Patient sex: M
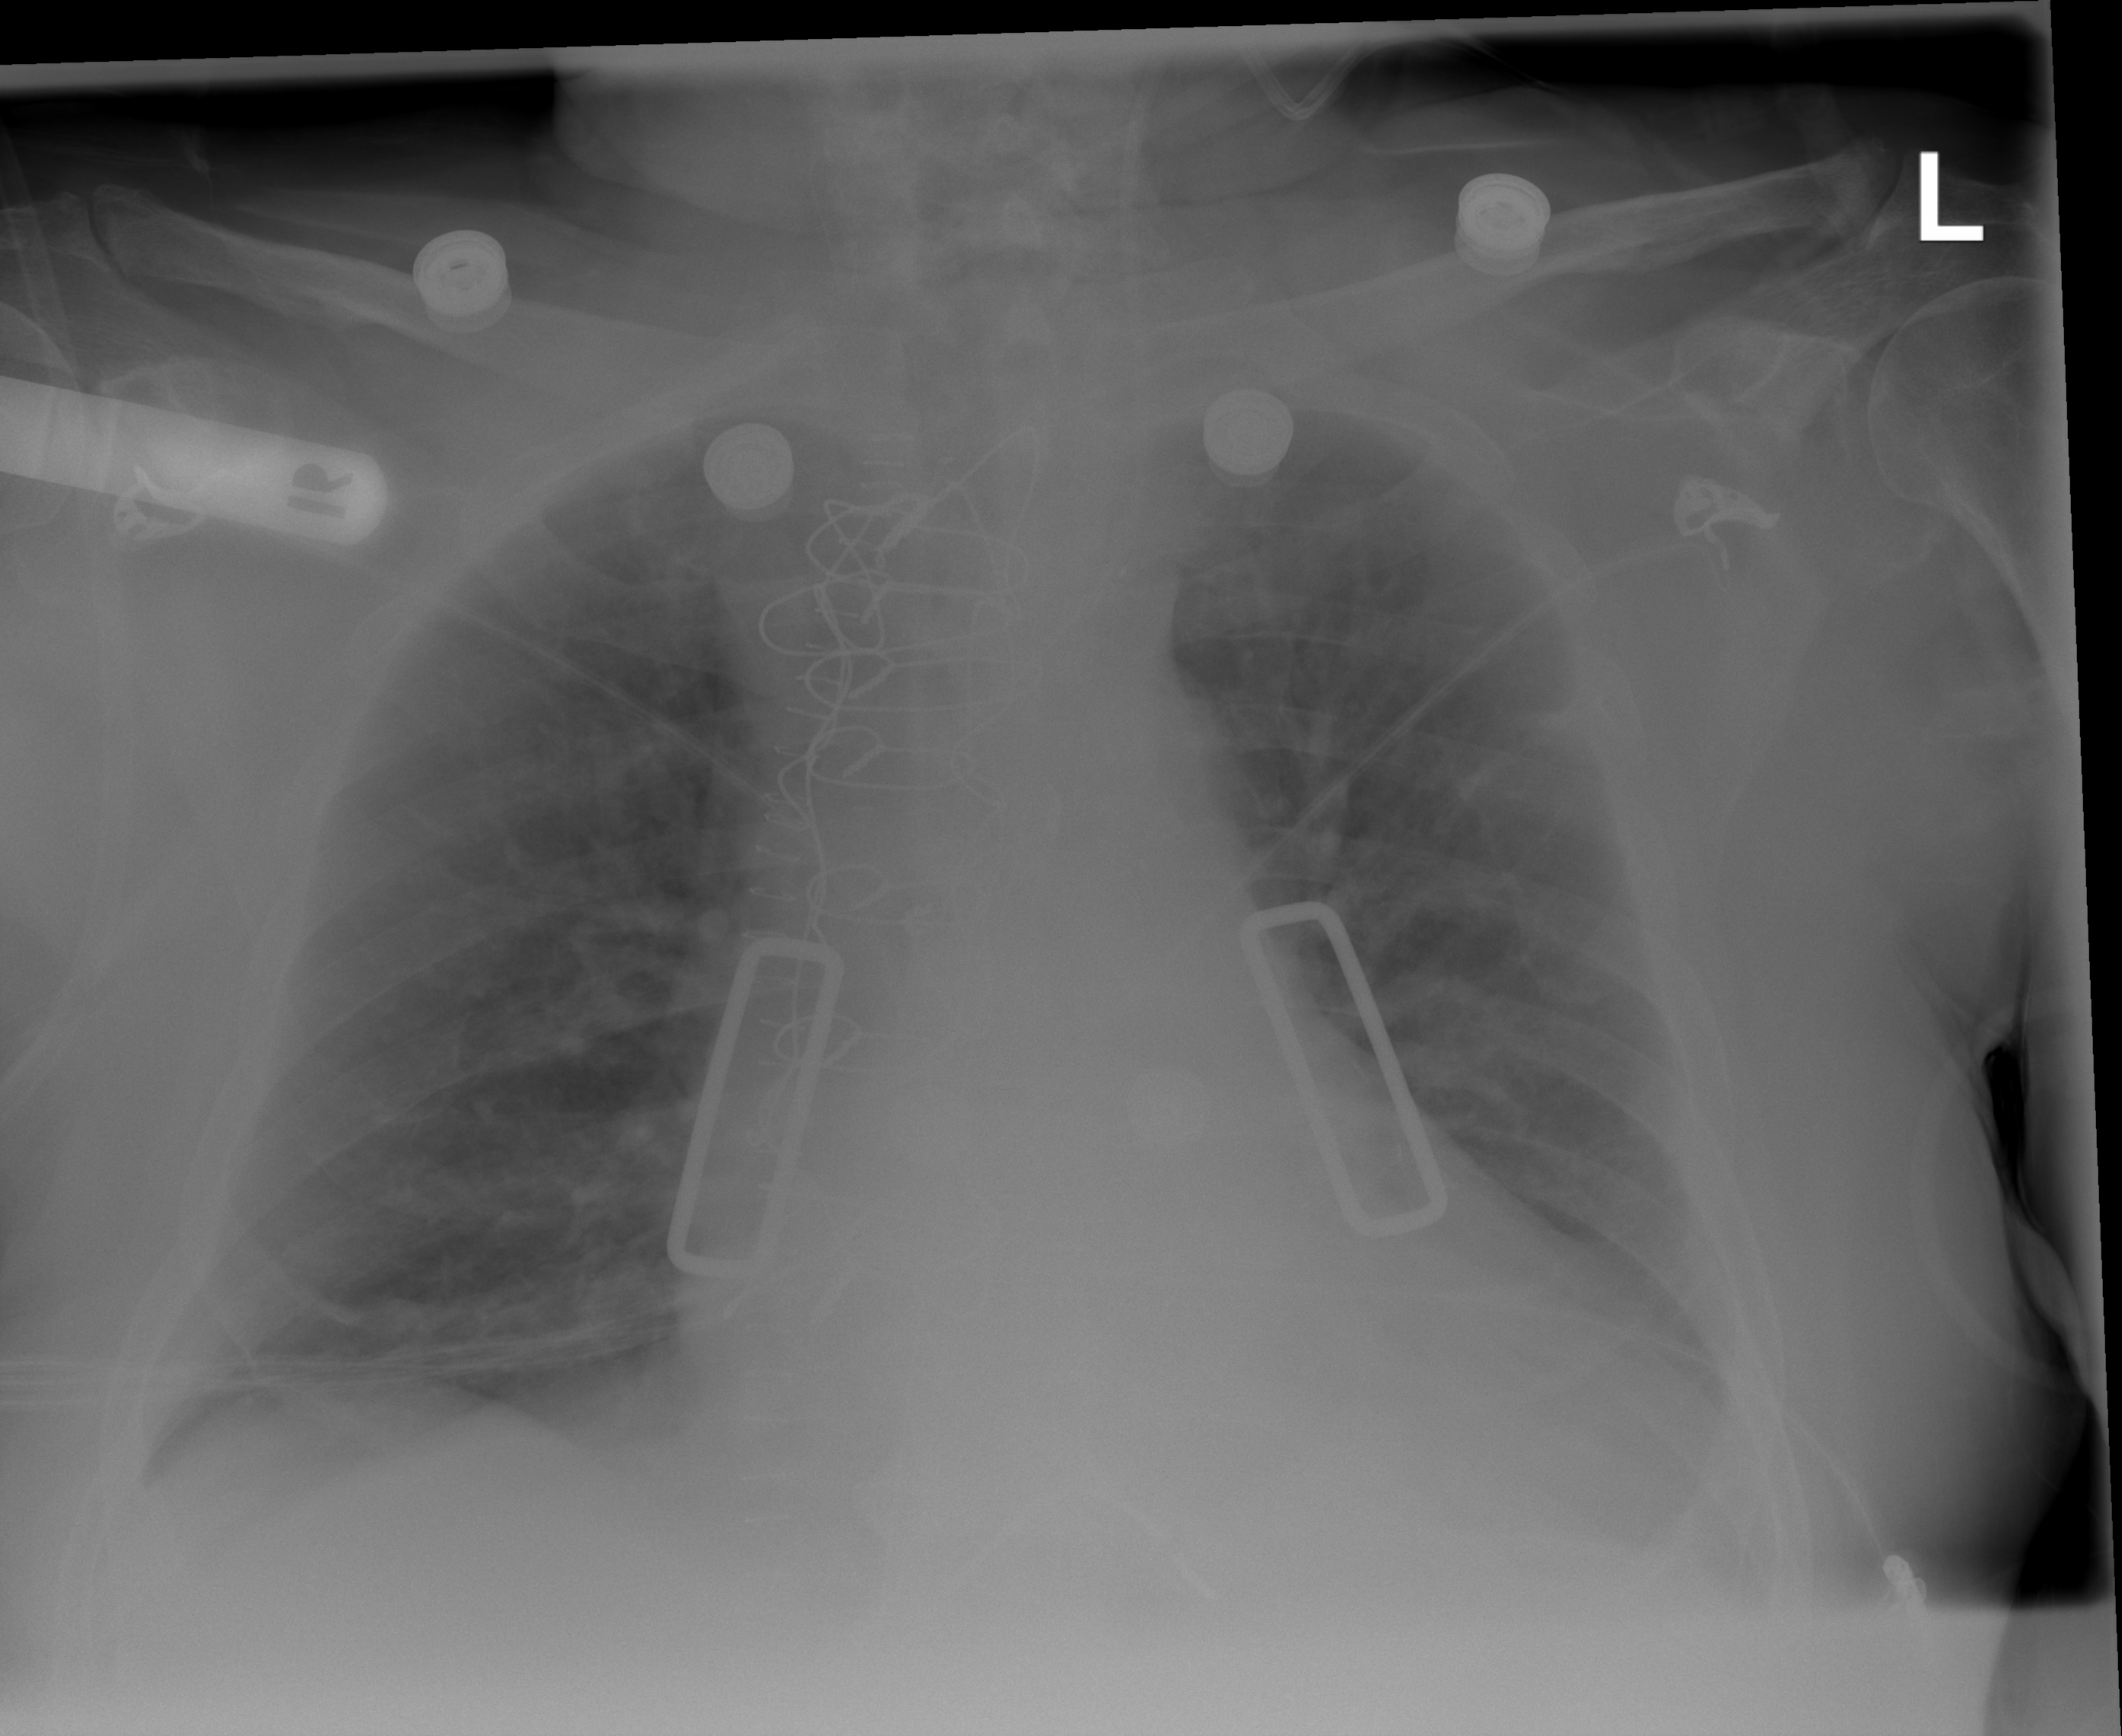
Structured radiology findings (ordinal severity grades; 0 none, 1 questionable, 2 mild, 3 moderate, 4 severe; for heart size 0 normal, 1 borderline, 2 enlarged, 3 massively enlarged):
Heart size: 2
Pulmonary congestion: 0
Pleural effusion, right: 0
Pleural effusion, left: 2
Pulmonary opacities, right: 0
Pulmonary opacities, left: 0
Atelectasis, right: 0
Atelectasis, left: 0